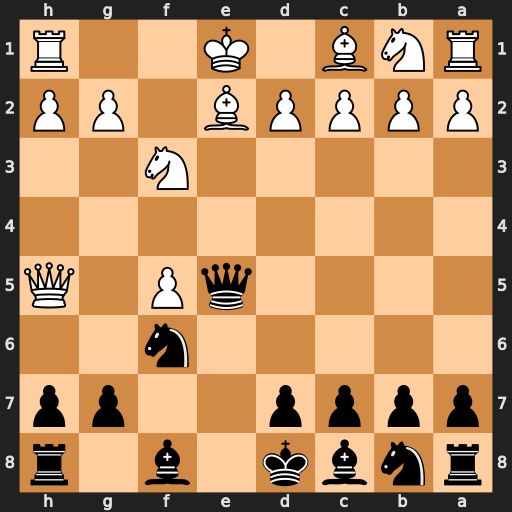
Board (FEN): rnbk1b1r/pppp2pp/5n2/4qP1Q/8/5N2/PPPPB1PP/RNB1K2R
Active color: b
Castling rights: KQ
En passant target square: -
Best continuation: Qxe2+ Kxe2 Nxh5